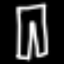
Label: pants